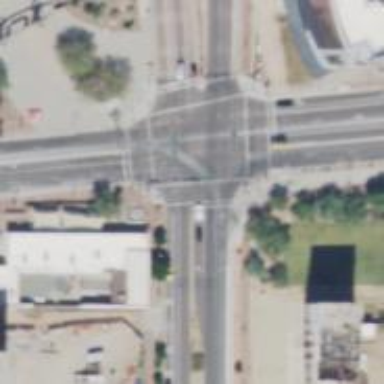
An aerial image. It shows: Intersection with primary road surfaced with asphalt.